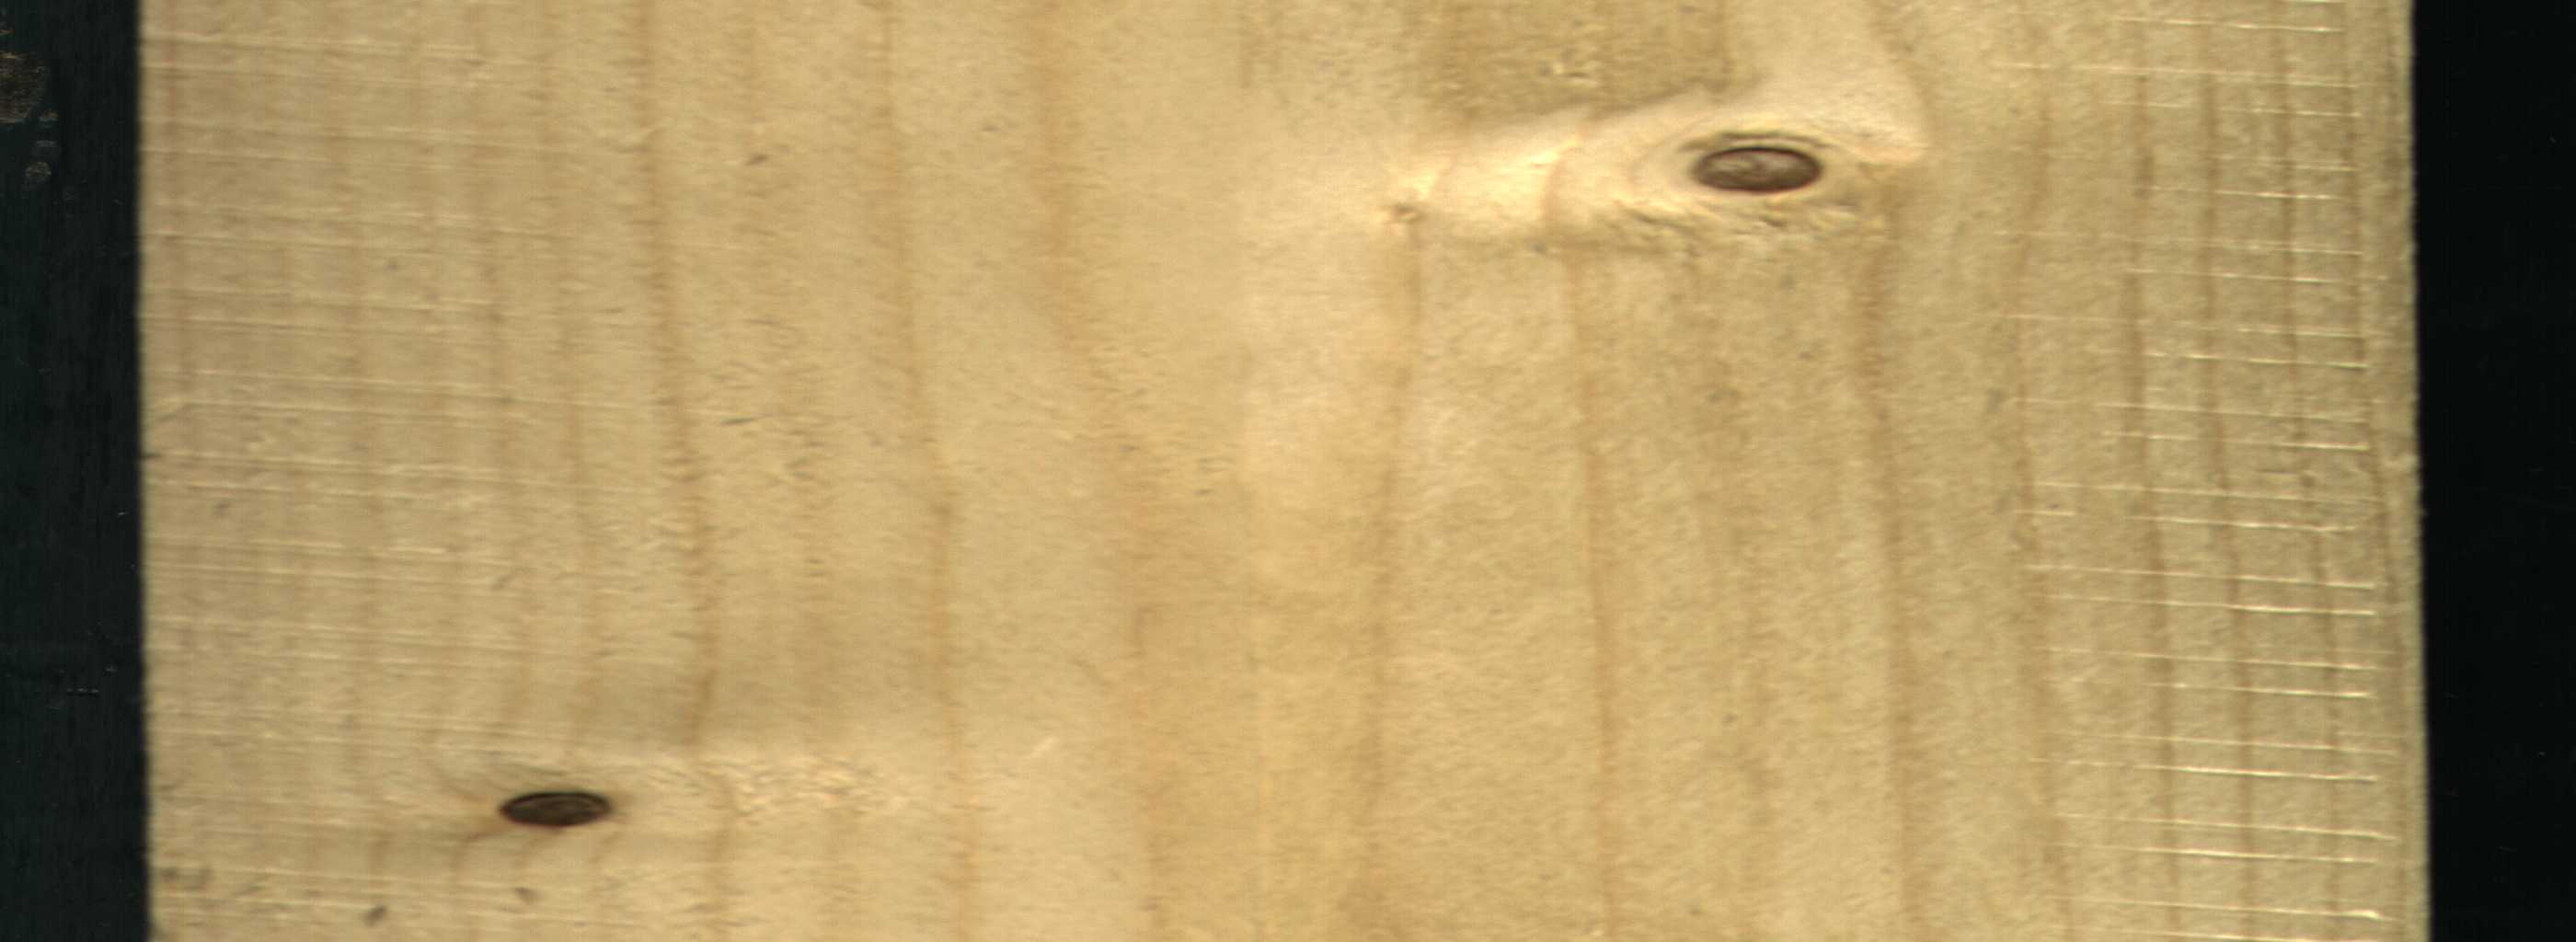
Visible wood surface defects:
Dead_Knot
Live_Knot